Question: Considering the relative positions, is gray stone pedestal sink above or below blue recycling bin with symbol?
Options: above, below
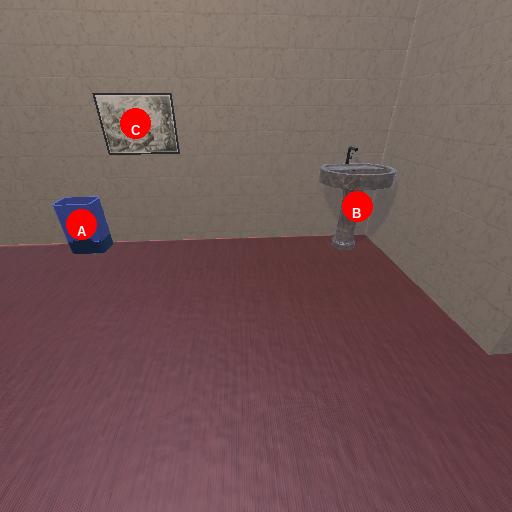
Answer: above